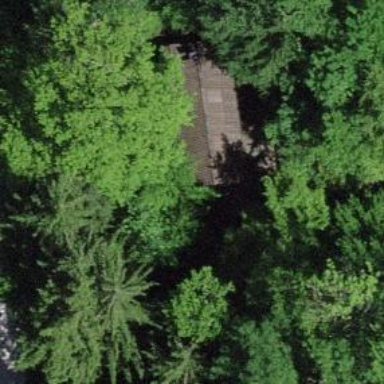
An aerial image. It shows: Shelter.